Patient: sex F, age 58
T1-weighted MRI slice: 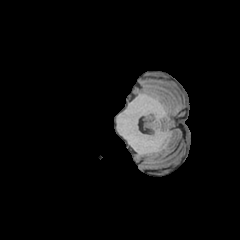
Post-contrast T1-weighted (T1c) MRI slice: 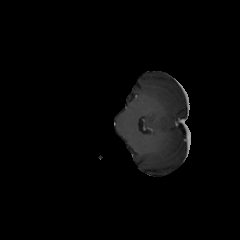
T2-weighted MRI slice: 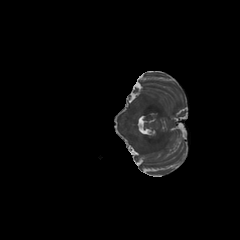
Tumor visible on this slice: no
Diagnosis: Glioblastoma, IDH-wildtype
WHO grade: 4